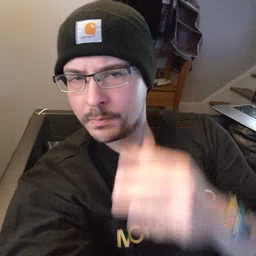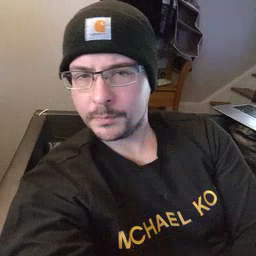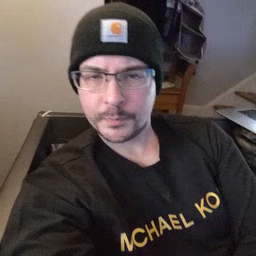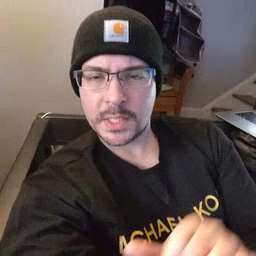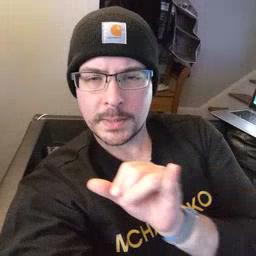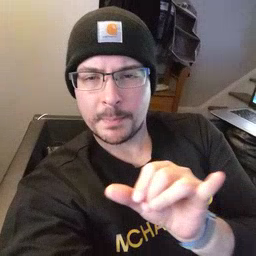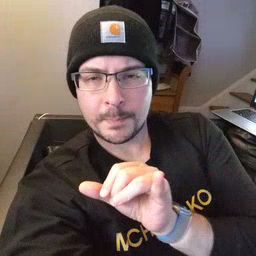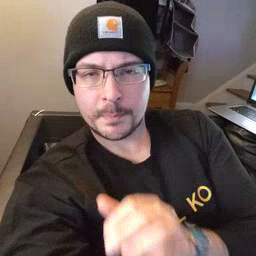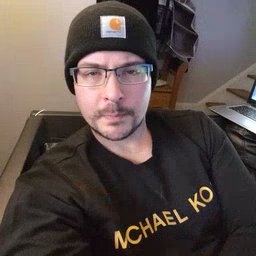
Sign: same